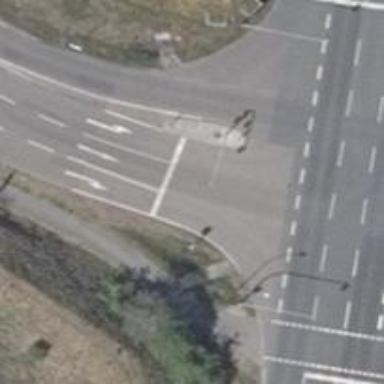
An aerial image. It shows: Road with traffic signals.